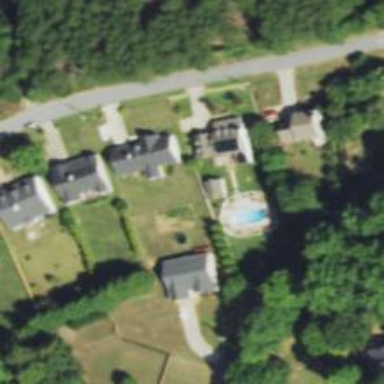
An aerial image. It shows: Outdoor swimming pool in leisure land area.